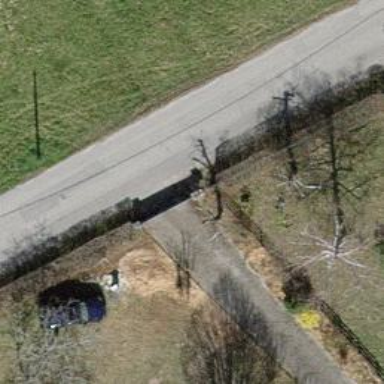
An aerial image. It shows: Gate.